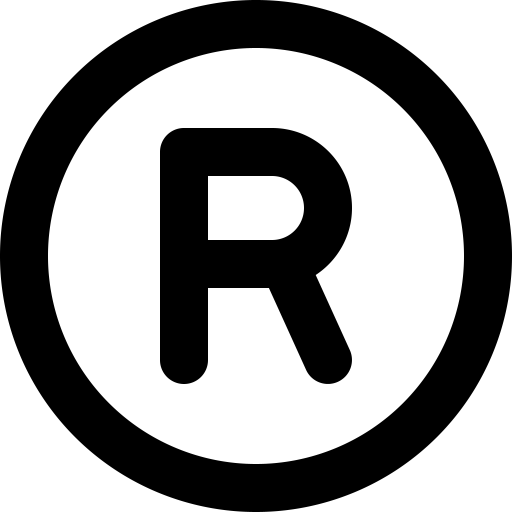
Tags: icon, FontAwesome, fa-icon, outline, registered